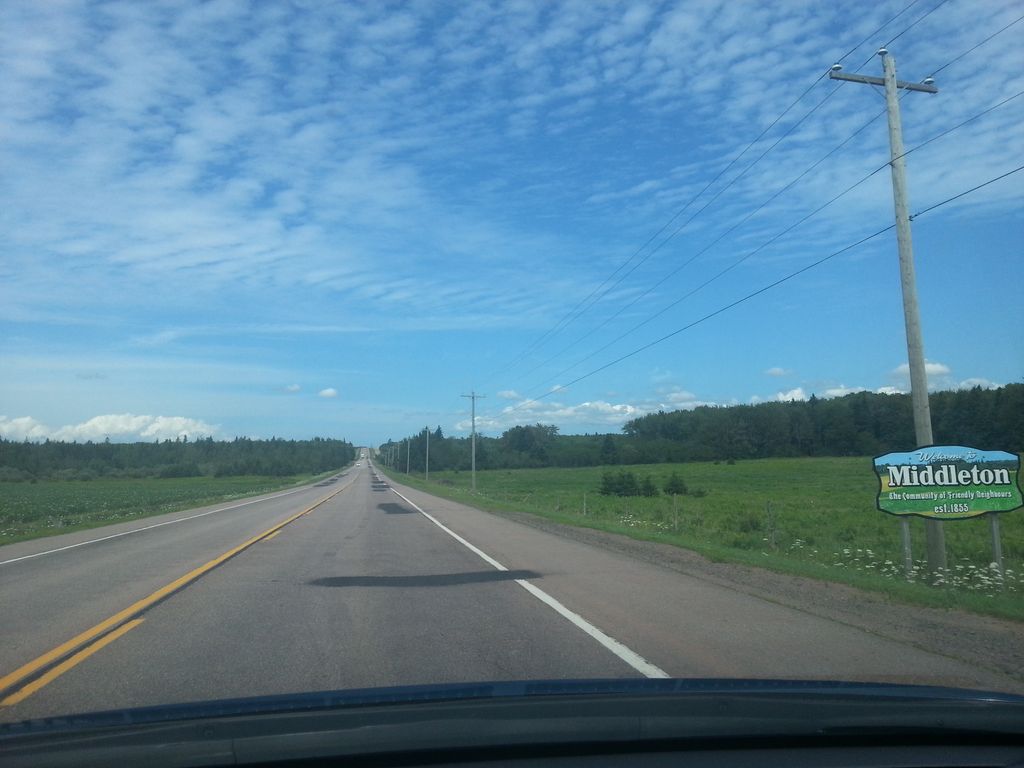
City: charlottetown